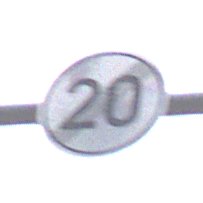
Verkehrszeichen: EndeGeschwindigkeit20
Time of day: MorningAfternoon
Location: Outdoor (Nature)
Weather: Overcast
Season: NotSpecified
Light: Natural